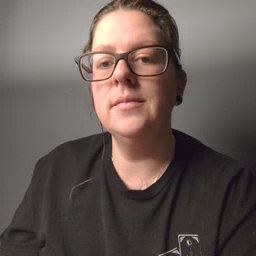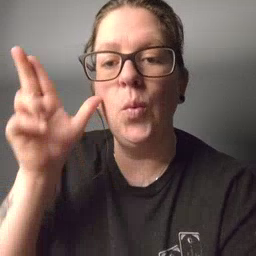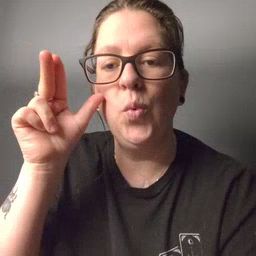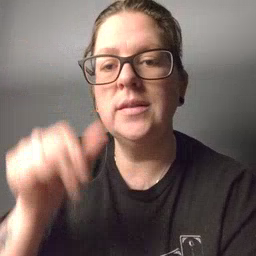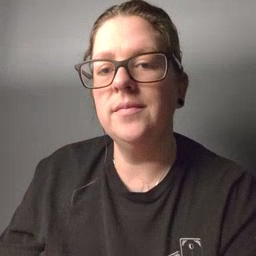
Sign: horse